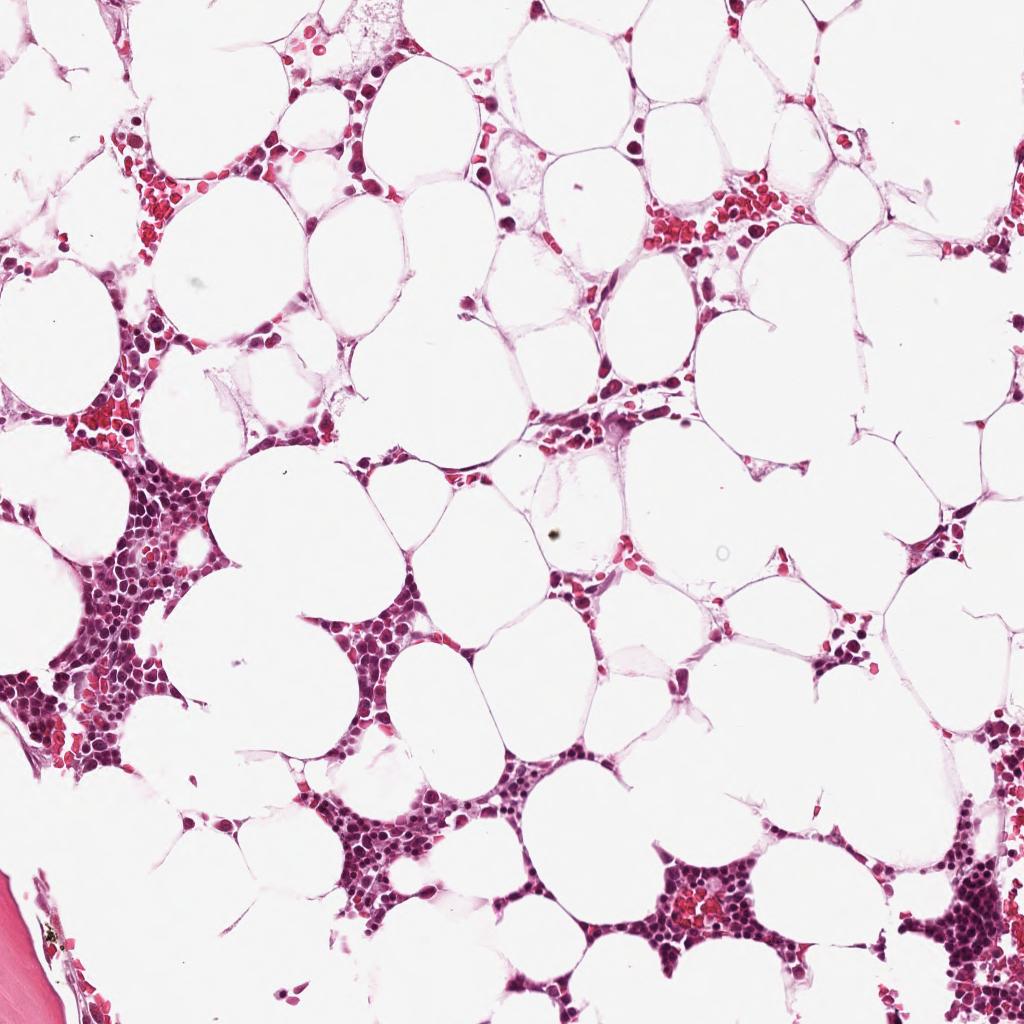
Label: Non-Tumor